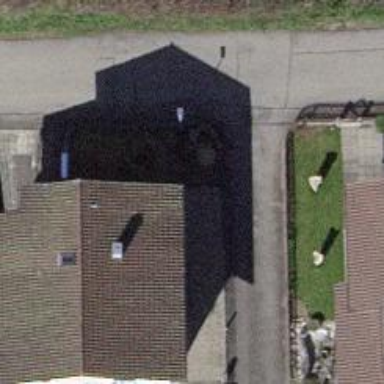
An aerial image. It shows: Detached building.